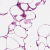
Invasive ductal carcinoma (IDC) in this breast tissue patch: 0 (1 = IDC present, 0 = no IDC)